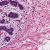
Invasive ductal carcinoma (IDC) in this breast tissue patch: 0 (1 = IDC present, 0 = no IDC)